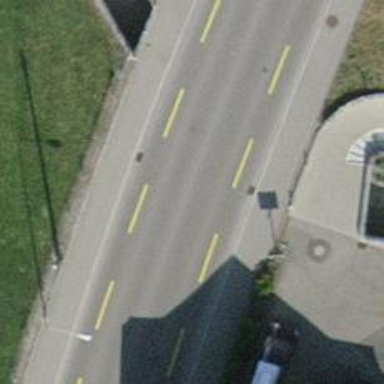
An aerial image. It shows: Tunnel footway.